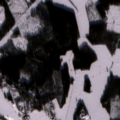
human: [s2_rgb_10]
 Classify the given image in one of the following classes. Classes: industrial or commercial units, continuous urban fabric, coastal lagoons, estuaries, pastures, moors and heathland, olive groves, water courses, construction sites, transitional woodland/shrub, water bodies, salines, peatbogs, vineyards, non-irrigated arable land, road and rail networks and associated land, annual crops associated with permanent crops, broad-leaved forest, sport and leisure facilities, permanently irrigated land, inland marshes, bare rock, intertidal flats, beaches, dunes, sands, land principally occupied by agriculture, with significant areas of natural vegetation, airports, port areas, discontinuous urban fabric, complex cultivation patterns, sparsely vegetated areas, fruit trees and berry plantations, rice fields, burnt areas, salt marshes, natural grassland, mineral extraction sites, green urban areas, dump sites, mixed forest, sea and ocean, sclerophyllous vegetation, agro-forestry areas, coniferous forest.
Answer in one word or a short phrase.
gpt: non-irrigated arable land, land principally occupied by agriculture, with significant areas of natural vegetation, coniferous forest, transitional woodland/shrub